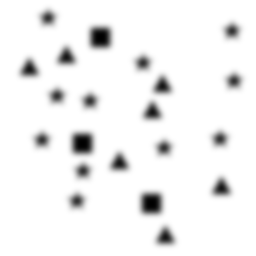
Squares: 3
Triangles: 7
Stars: 11
Total shapes: 21